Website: walmart
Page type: customer-info-address
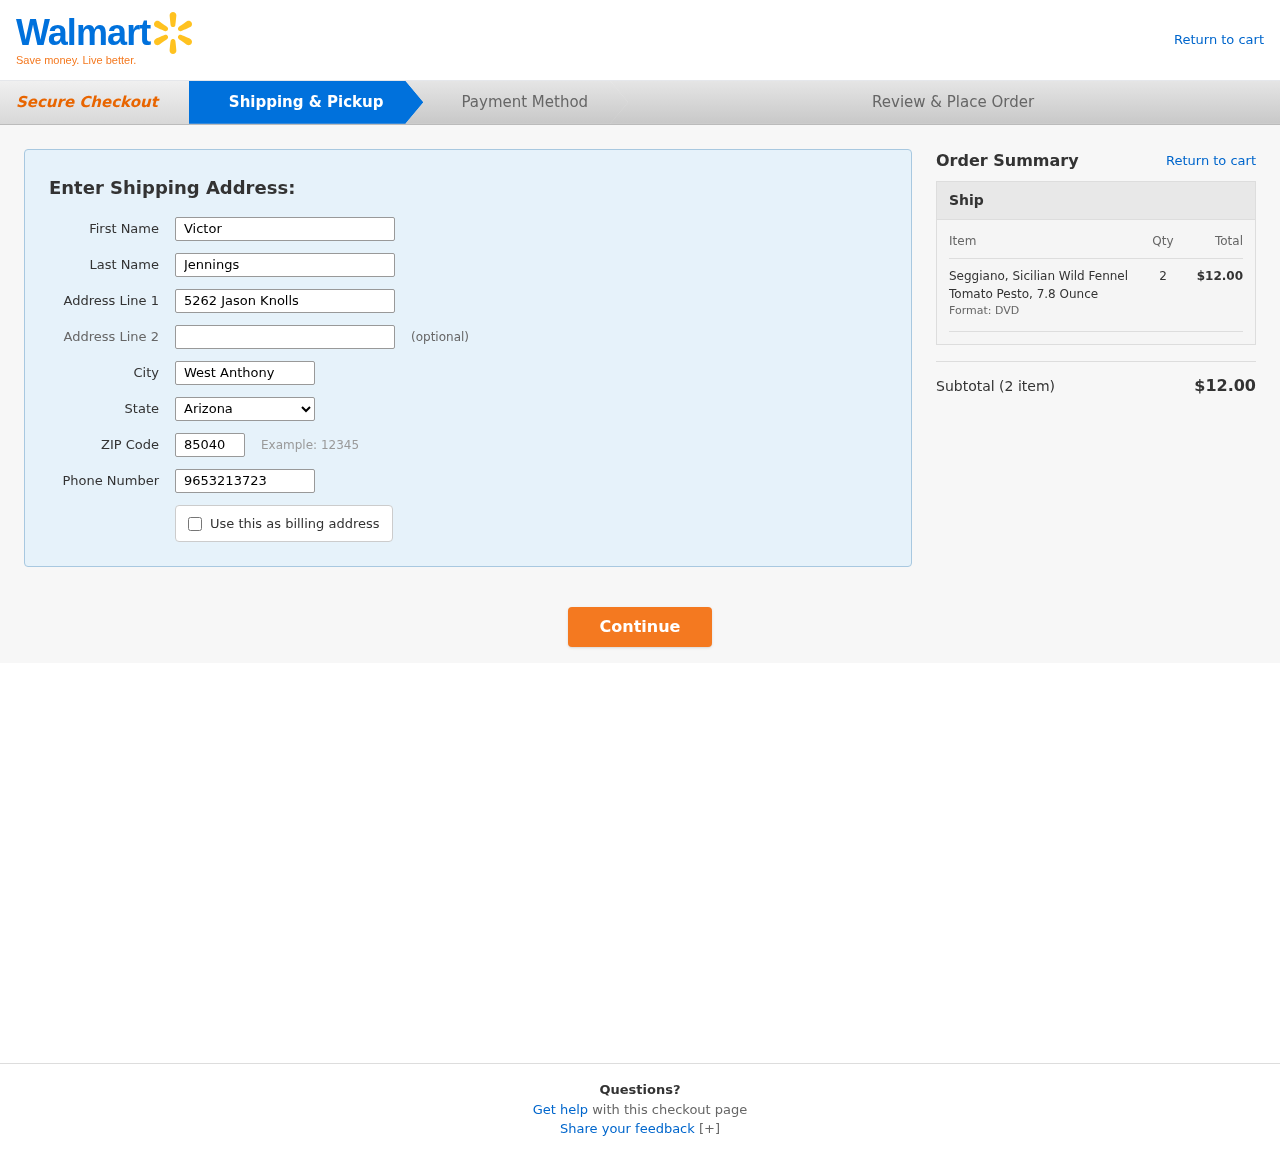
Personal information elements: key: PII_CITY
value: West Anthony
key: PII_FIRSTNAME
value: Victor
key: PII_LASTNAME
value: Jennings
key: PII_PHONE
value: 9653213723
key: PII_POSTCODE
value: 85040
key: PII_STATE
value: Arizona
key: PII_STREET
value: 5262 Jason Knolls
Product elements: key: PRODUCT1_NAME
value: Seggiano, Sicilian Wild Fennel Tomato Pesto, 7.8 Ounce
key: PRODUCT1_QUANTITY
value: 2
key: PRODUCT1_LINE_TOTAL
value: $12.00
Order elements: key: ORDER_NUM_ITEMS
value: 2
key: ORDER_SUBTOTAL
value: $12.00